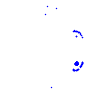
Particle: pion